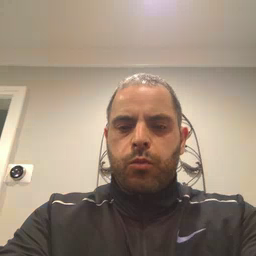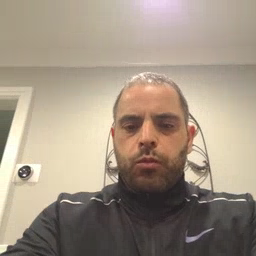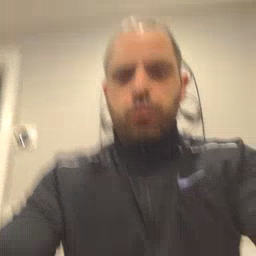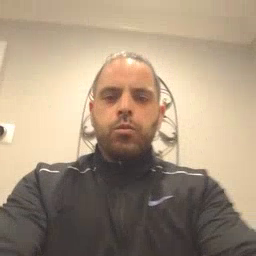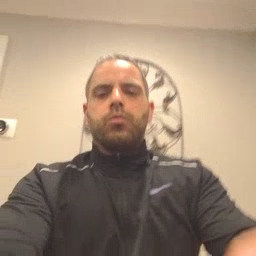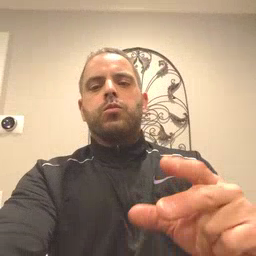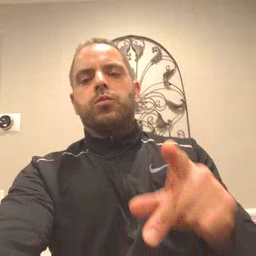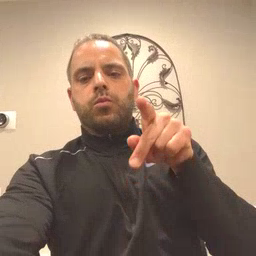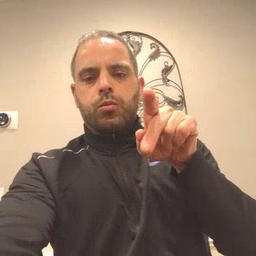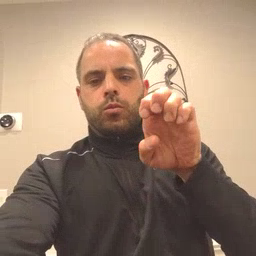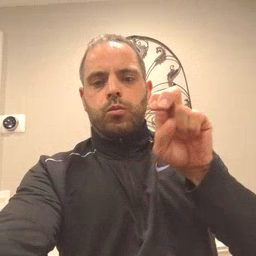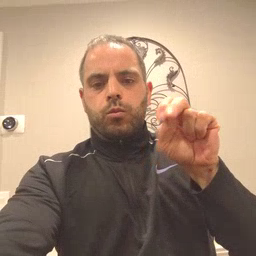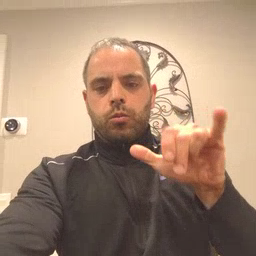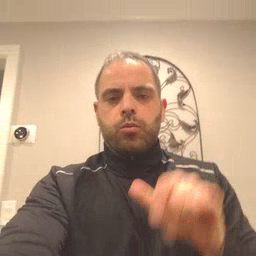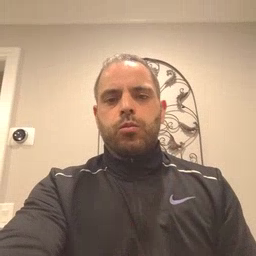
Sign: penny